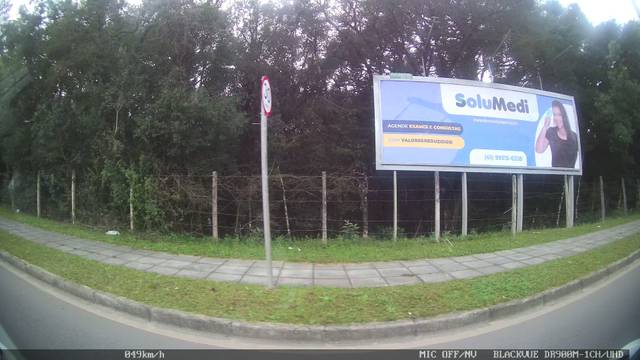
Region: Brazil
Coordinates: -25.383, -49.311